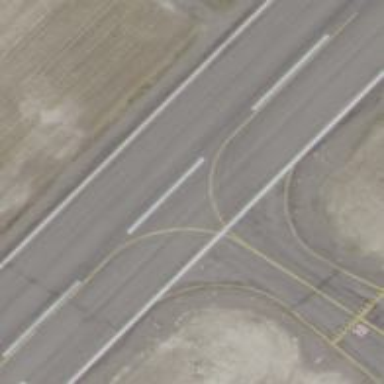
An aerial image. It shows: Image of taxiway at airport.